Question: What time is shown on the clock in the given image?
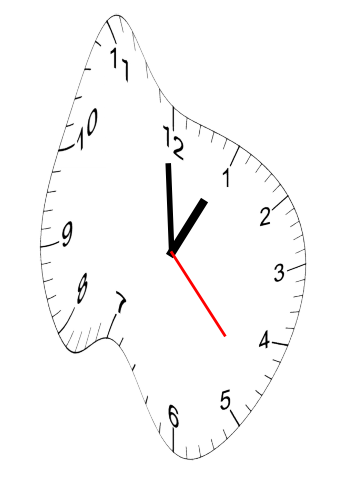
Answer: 12:59:23